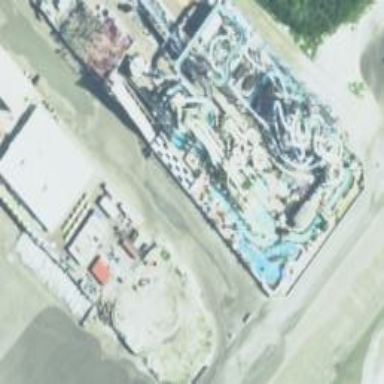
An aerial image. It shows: Bridge leading to water slide attraction.